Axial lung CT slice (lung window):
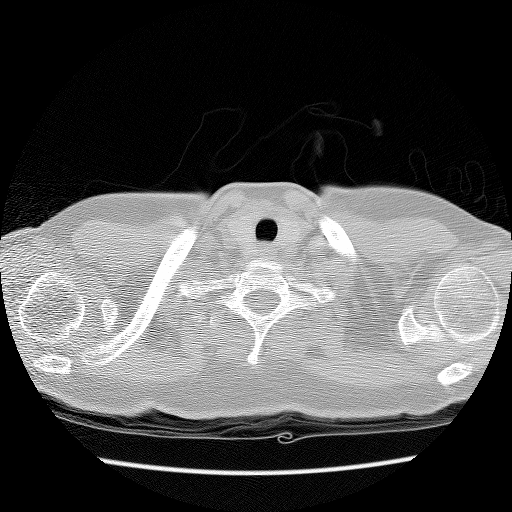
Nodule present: no